Field crop: maize
Growth stage: 2
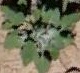
Species: chenopodium